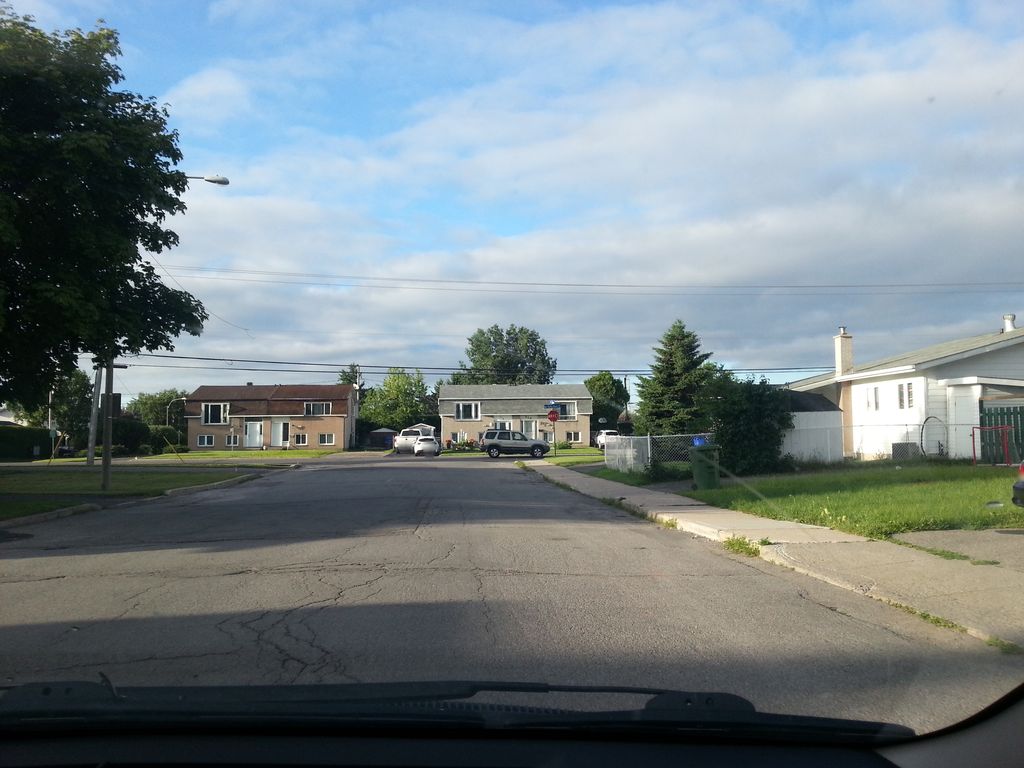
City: ottawa-gatineau